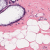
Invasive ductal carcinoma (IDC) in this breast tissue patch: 0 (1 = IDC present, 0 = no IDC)